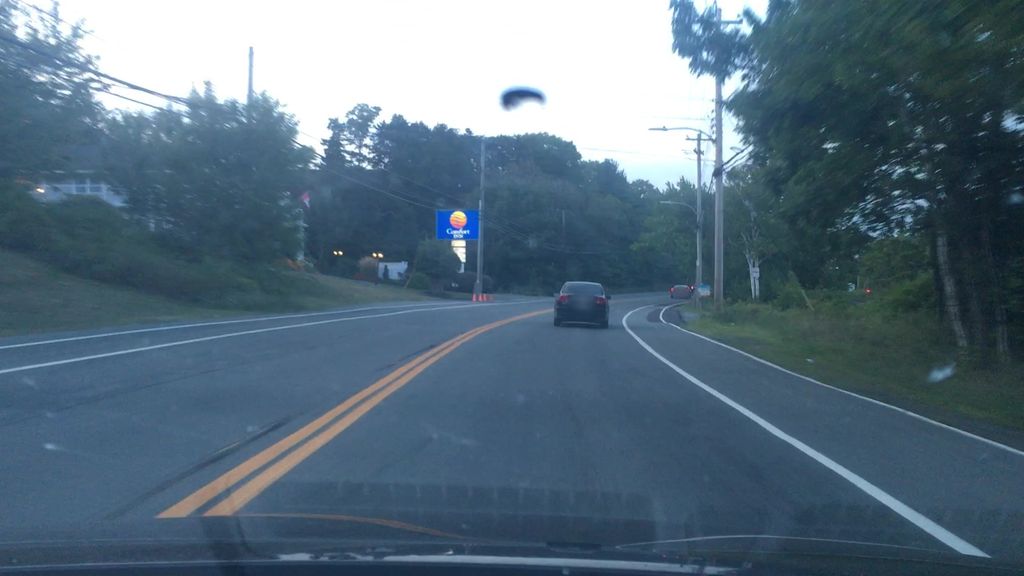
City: halifax